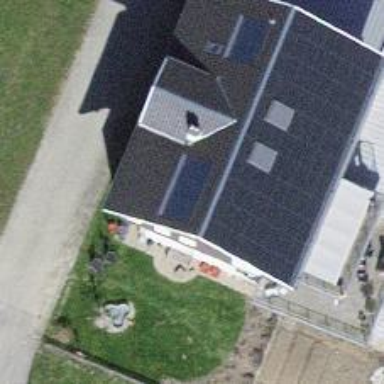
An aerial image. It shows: Solar power generator with photovoltaic panels.